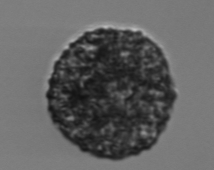
Label: Vicicitus_globosus